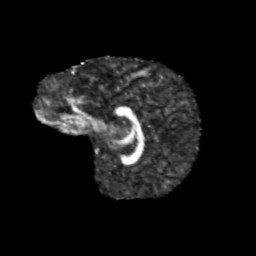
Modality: FA
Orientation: sagittal
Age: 10
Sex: female
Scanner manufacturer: siemens
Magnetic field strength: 3 T
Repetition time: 3.8 s
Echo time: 0.07 s